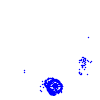
Particle: electron